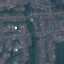
Land use / land cover class: Residential